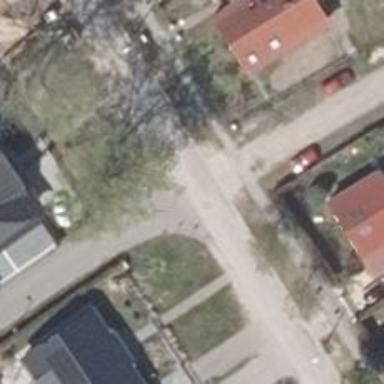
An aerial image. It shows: Residential road.